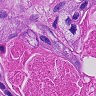
Metastatic tissue present: yes